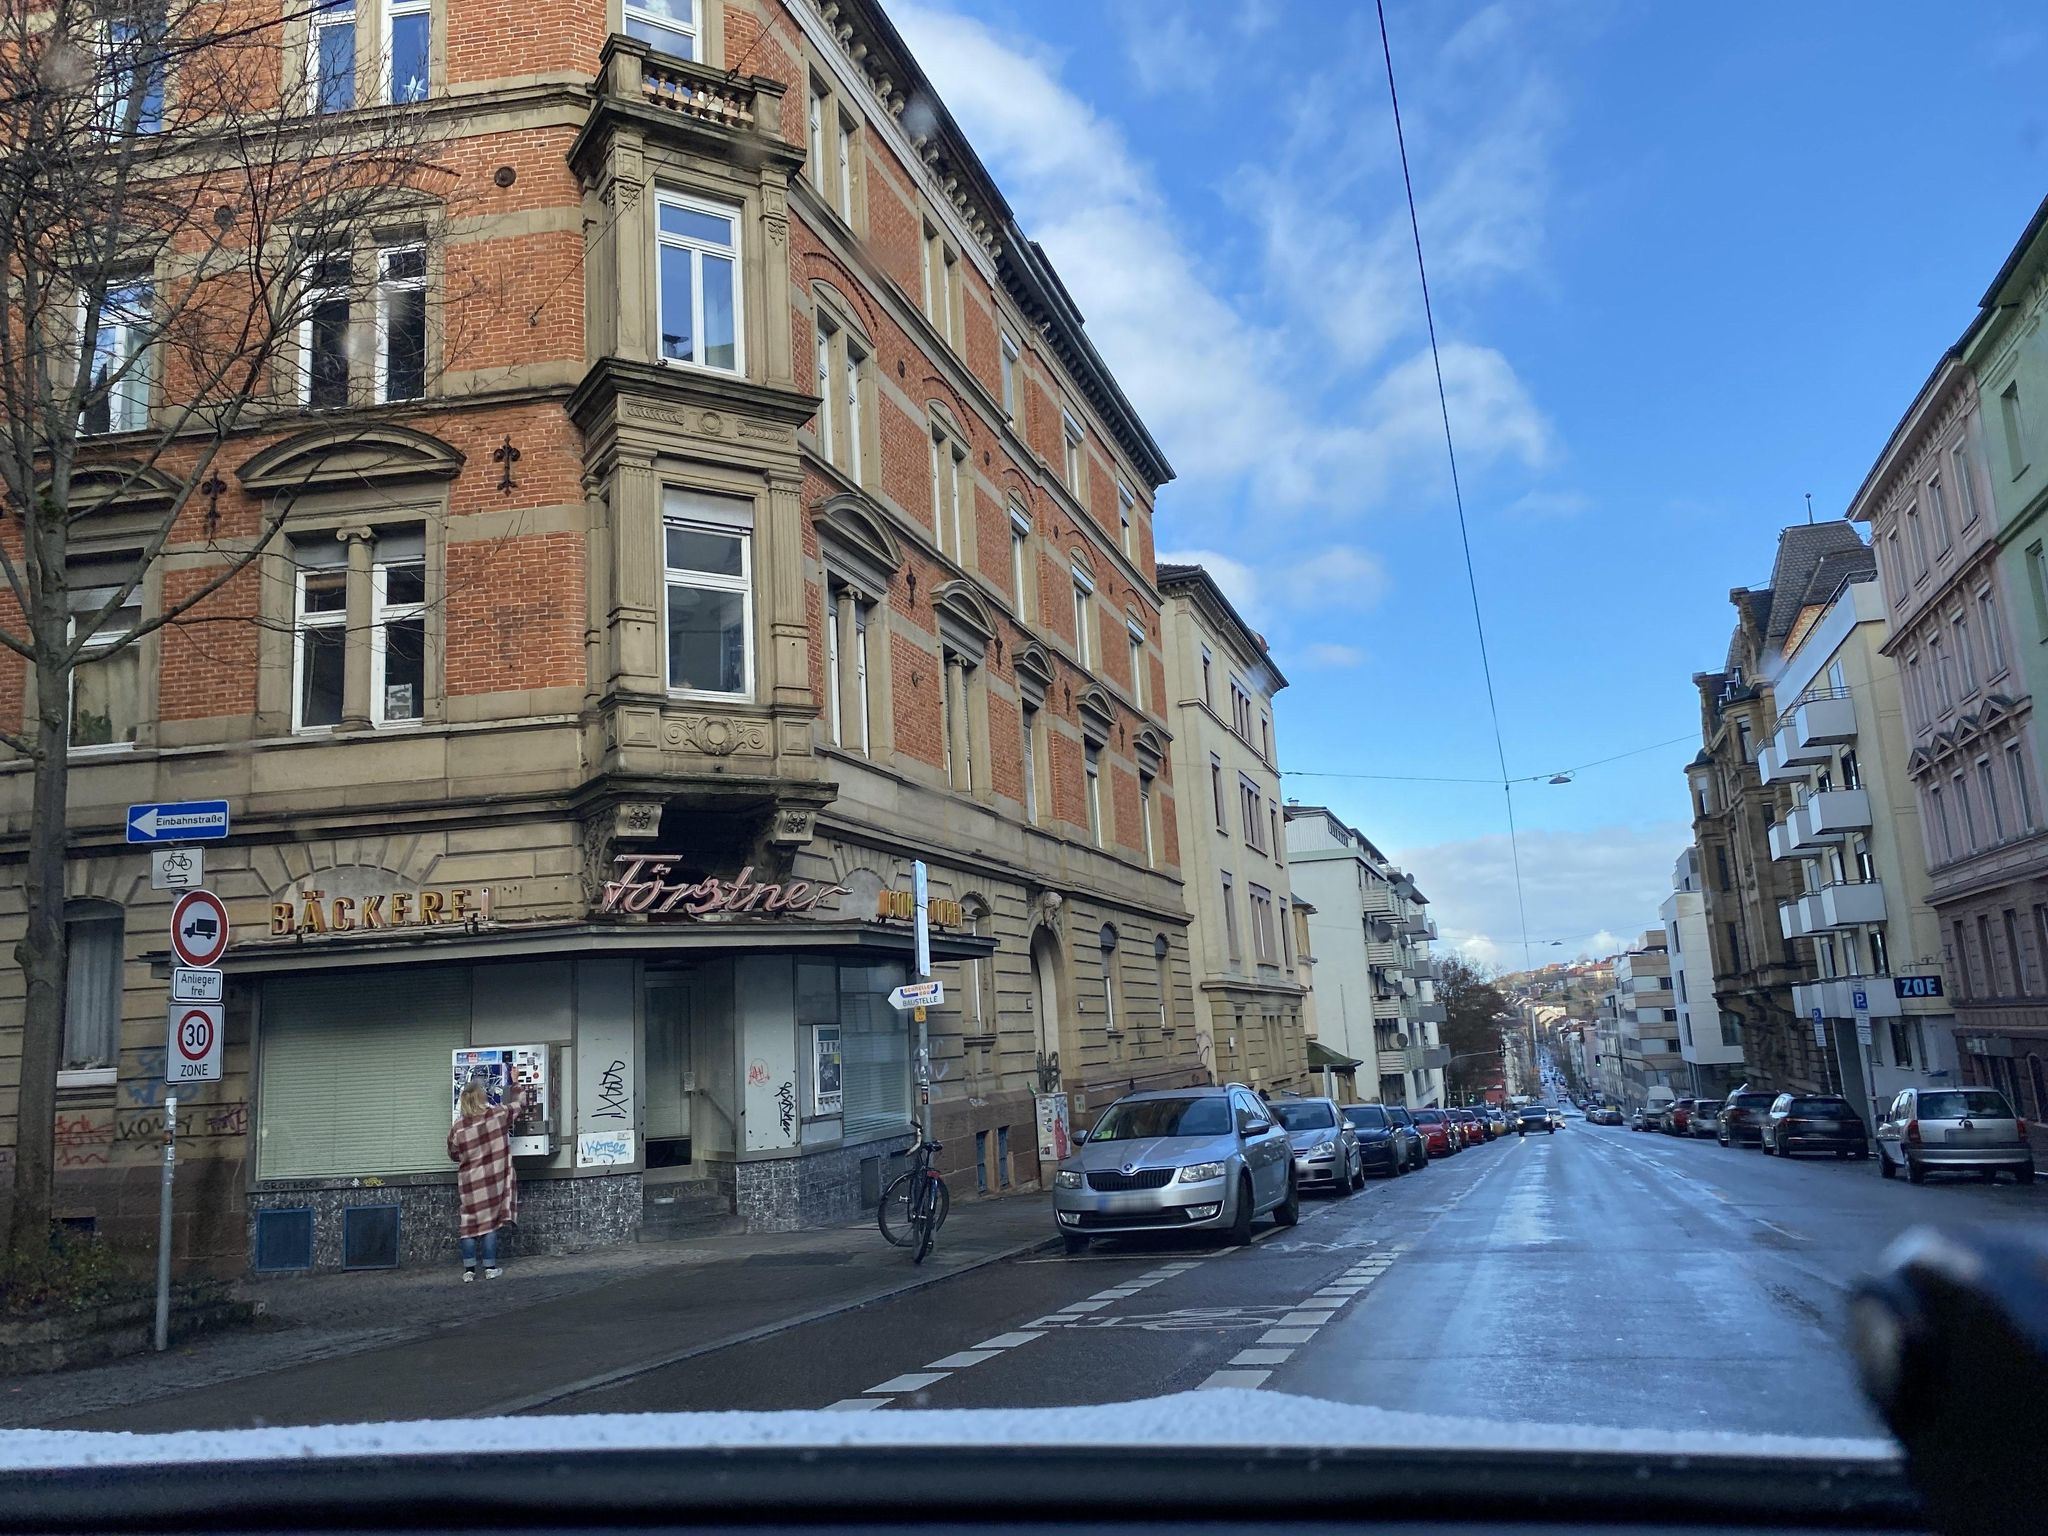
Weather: snowy
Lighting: day
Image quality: good
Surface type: driving surface
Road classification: tertiary
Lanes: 3, 2
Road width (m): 11.3
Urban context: urban centre
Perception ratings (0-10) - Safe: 6.9, Lively: 9.1, Beautiful: 5, Boring: 3.59, Depressing: 3.82, Wealthy: 8.73